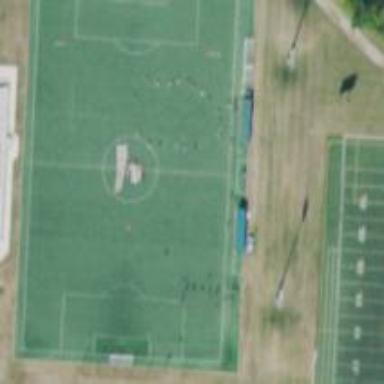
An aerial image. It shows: Soccer pitch designated for leisure and sports activities.